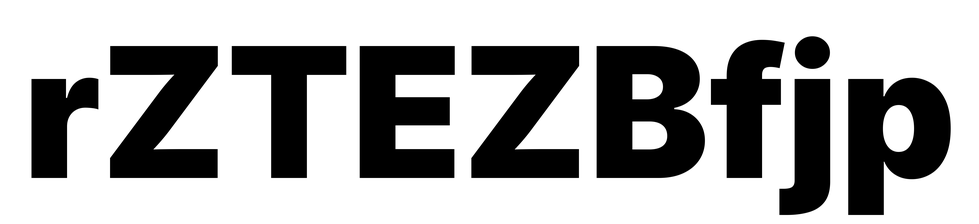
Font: Inter_Black